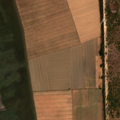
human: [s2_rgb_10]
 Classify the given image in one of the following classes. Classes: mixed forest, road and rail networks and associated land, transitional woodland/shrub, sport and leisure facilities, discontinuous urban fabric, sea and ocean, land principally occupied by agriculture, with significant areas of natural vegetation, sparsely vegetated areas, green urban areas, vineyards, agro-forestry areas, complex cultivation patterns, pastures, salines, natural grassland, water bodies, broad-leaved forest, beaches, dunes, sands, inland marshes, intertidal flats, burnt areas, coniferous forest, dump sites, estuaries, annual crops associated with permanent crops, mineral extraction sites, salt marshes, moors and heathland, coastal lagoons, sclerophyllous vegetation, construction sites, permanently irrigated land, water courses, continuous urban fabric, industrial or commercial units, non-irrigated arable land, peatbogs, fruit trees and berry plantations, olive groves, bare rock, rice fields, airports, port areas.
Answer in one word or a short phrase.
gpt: pastures, agro-forestry areas, broad-leaved forest, natural grassland, salt marshes, intertidal flats